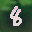
Label: 8